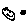
Label: smiley face